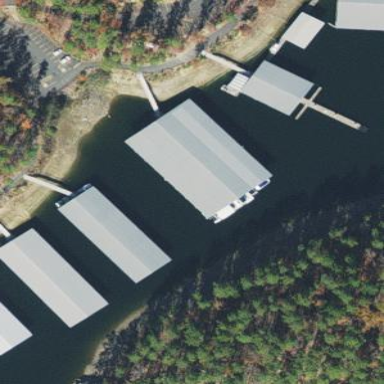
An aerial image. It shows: Building designated for boat storage.